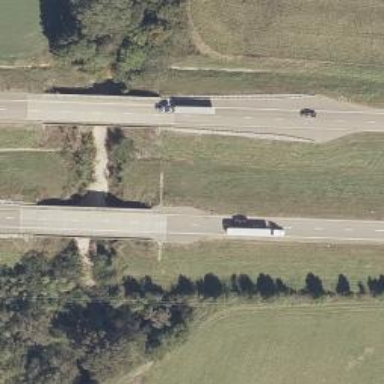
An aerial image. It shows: Bridge crossing trunk highway that is also expressway with dual carriageways.